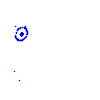
Particle: pion